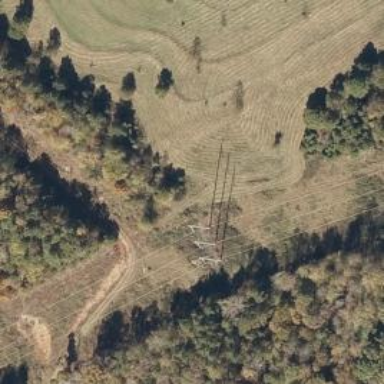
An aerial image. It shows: Power tower.